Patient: sex M, age 64
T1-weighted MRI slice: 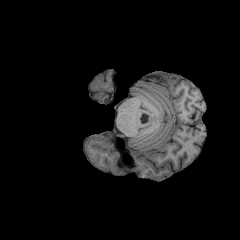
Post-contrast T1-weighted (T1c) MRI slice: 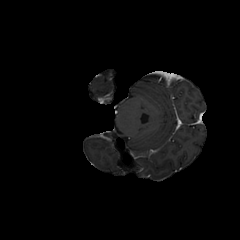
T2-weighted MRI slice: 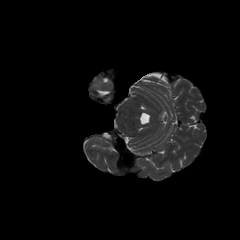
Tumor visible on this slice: no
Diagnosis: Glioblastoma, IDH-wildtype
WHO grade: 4